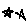
Label: star